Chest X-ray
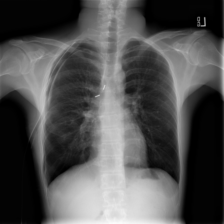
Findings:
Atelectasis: negative
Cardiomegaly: negative
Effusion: negative
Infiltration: negative
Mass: negative
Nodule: negative
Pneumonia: negative
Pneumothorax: positive
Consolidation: negative
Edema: negative
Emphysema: negative
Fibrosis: negative
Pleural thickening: negative
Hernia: negative